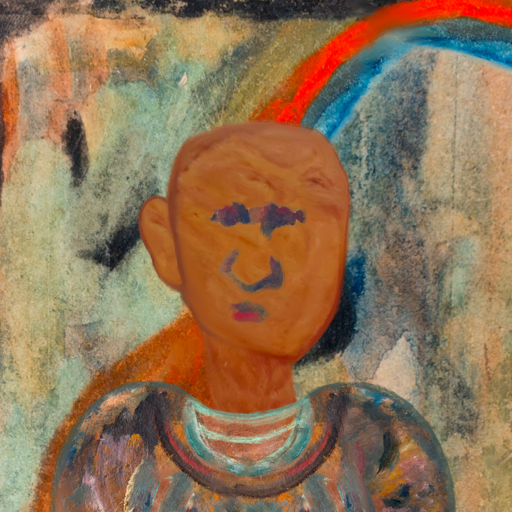
Background: Childish, Head And Neck Front: Pious_Lady, Face Front: In_The_Sun, Bust: Boggyland, Hair Front: Blank, Head Accessory: Blank, Second Necklace: Blank, Necklace: Blank, Baby: Blank